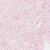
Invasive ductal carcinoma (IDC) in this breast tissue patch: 0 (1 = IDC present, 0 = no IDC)